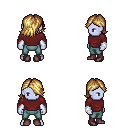
a pixel art fantasy rpg character, male body template, dark elf, purple skin, maroon long-sleeve shirt, teal pants, blonde swoop hairstyle, white cloth bracers, maroon shoes, four views (front, back, left, right), 2x2 character sprite sheet, small pixel art, hard edges, no anti-aliasing